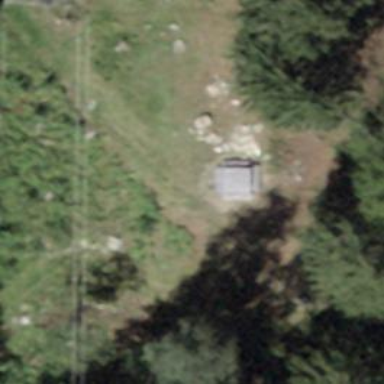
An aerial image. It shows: Picnic table located in leisure land area.